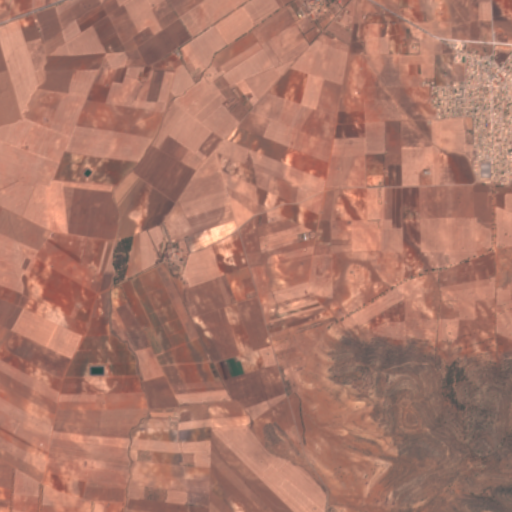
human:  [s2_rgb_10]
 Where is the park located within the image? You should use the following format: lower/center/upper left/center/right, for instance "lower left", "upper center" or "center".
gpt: The park is located in the upper right of the image.
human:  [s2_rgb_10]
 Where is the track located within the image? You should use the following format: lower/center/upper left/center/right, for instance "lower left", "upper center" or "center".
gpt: The track is located in the upper right of the image.
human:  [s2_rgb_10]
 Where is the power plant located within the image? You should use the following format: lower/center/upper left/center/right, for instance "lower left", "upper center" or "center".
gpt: There is no power plant in the image.